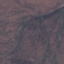
Land use / land cover class: HerbaceousVegetation